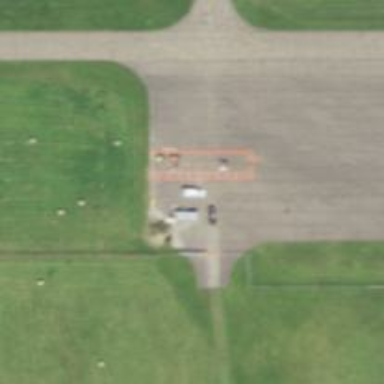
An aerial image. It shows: View of taxiway at the airport.